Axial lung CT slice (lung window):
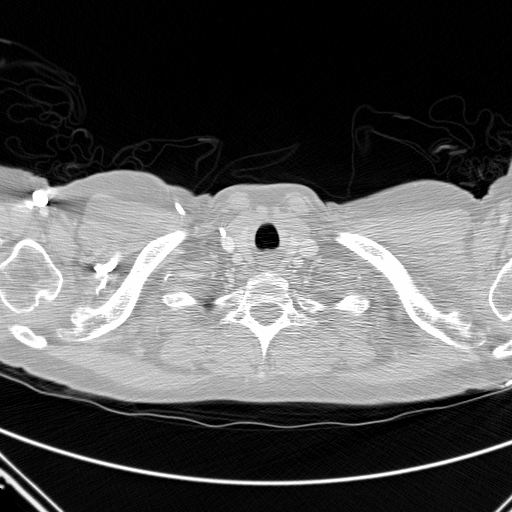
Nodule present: no